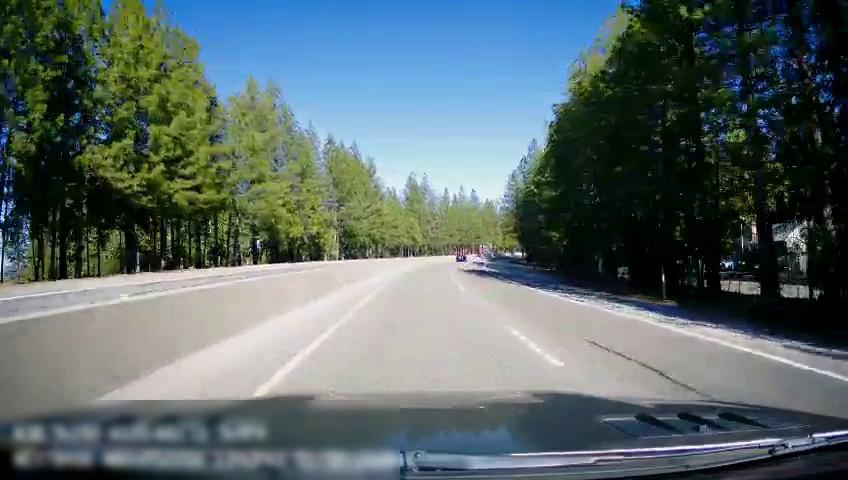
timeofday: Day
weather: Sunny
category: Drivable Space
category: Drivable Space
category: Drivable Space
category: Vehicles | Car
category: Vehicles | Car
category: Lanes | Alternate Lane
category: Lanes | Current Lane
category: Lanes | Alternate Lane
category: Lanes | Opposite Lane